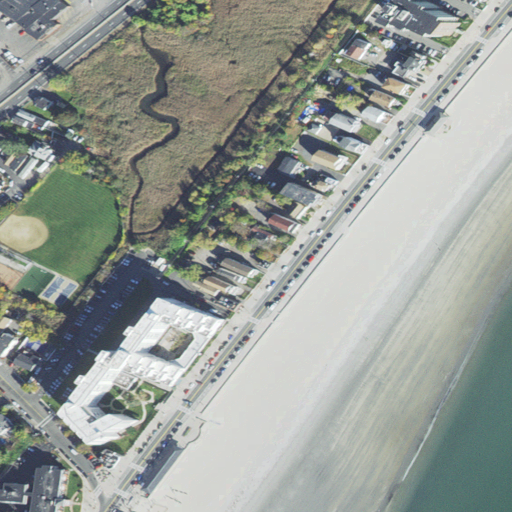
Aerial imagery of beach in Massachusetts named Revere Beach containing high intensity development, barren land, open water, medium intensity development, and low intensity development